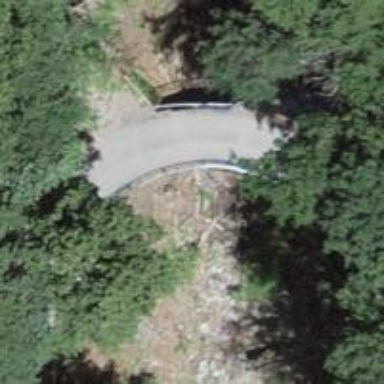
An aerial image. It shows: Bridge with pebblestone surface over unclassified road.